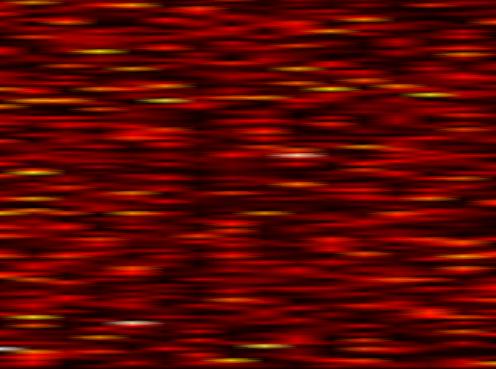
Label: FBMC